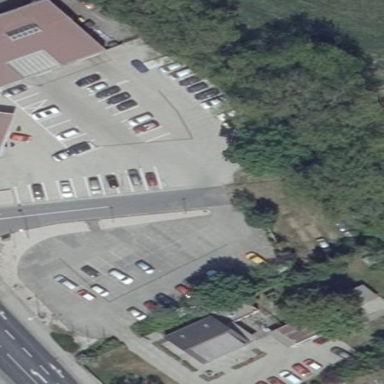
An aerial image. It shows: Parking area with surface.